Question: I have a problem with building my application, I get this error:
'''
VII 08, 2012 10:03:46 DOP. org.apache.catalina.startup.Embedded start
INFO: Starting tomcat server
VII 08, 2012 10:03:46 DOP. org.apache.catalina.core.StandardEngine start
INFO: Starting Servlet Engine: Apache Tomcat/6.0.29
VII 08, 2012 10:03:47 DOP. org.apache.catalina.core.ApplicationContext log
INFO: Initializing Spring root WebApplicationContext
INFO : org.springframework.web.context.ContextLoader - Root WebApplicationContext: initialization started
INFO : org.springframework.web.context.support.XmlWebApplicationContext - Refreshing Root WebApplicationContext: startup date [Sun Jul 08 10:03:47 CEST 2012]; root of context hierarchy
INFO : org.springframework.beans.factory.xml.XmlBeanDefinitionReader - Loading XML bean definitions from URL [file:/D:/work/projekty/java/evrem/target/classes/META-INF/spring/root-context.xml]
INFO : org.springframework.context.annotation.ClassPathBeanDefinitionScanner - JSR-330 'javax.inject.Named' annotation found and supported for component scanning
INFO : org.springframework.beans.factory.xml.XmlBeanDefinitionReader - Loading XML bean definitions from URL [file:/D:/work/projekty/java/evrem/target/classes/META-INF/spring/bean-context.xml]
INFO : org.springframework.beans.factory.xml.XmlBeanDefinitionReader - Loading XML bean definitions from URL [file:/D:/work/projekty/java/evrem/target/classes/META-INF/spring/security-context.xml]
INFO : org.springframework.beans.factory.support.DefaultListableBeanFactory - Destroying singletons in org.springframework.beans.factory.support.DefaultListableBeanFactory@28f2525: defining beans [org.springframework.web.servlet.mvc.method.annotation.RequestMappingHandlerMapping#0,org.springframework.format.support.FormattingConversionServiceFactoryBean#0,org.springframework.validation.beanvalidation.LocalValidatorFactoryBean#0,org.springframework.web.servlet.mvc.method.annotation.RequestMappingHandlerAdapter#0,org.springframework.web.servlet.handler.MappedInterceptor#0,org.springframework.web.servlet.mvc.method.annotation.ExceptionHandlerExceptionResolver#0,org.springframework.web.servlet.mvc.annotation.ResponseStatusExceptionResolver#0,org.springframework.web.servlet.mvc.support.DefaultHandlerExceptionResolver#0,org.springframework.web.servlet.handler.BeanNameUrlHandlerMapping,org.springframework.web.servlet.mvc.HttpRequestHandlerAdapter,org.springframework.web.servlet.mvc.SimpleControllerHandlerAdapter,org.springframework.context.annotation.internalConfigurationAnnotationProcessor,org.springframework.context.annotation.internalAutowiredAnnotationProcessor,org.springframework.context.annotation.internalRequiredAnnotationProcessor,org.springframework.context.annotation.internalCommonAnnotationProcessor,org.springframework.context.annotation.internalPersistenceAnnotationProcessor,userRepository,org.springframework.data.repository.core.support.RepositoryInterfaceAwareBeanPostProcessor#0,org.springframework.dao.annotation.PersistenceExceptionTranslationPostProcessor#0,org.springframework.orm.jpa.support.PersistenceAnnotationBeanPostProcessor#0,org.springframework.aop.config.internalAutoProxyCreator,org.springframework.transaction.annotation.AnnotationTransactionAttributeSource#0,org.springframework.transaction.interceptor.TransactionInterceptor#0,org.springframework.transaction.config.internalTransactionAdvisor,homeController,org.springframework.beans.factory.config.PropertyPlaceholderConfigurer#0,entityManagerFactory,transactionManager,dataSource,messageSource,org.springframework.web.servlet.handler.MappedInterceptor#1,localeResolver,pageUtil,org.springframework.security.web.PortMapperImpl#0,org.springframework.security.web.context.HttpSessionSecurityContextRepository#0,org.springframework.security.web.authentication.session.SessionFixationProtectionStrategy#0,org.springframework.security.authentication.ProviderManager#0,org.springframework.security.web.access.expression.DefaultWebSecurityExpressionHandler#0,org.springframework.security.access.vote.AffirmativeBased#0,org.springframework.security.web.access.intercept.FilterSecurityInterceptor#0,org.springframework.security.web.access.DefaultWebInvocationPrivilegeEvaluator#0,org.springframework.security.authentication.AnonymousAuthenticationProvider#0,org.springframework.security.authentication.RememberMeAuthenticationProvider#0,org.springframework.security.web.savedrequest.HttpSessionRequestCache#0,org.springframework.security.web.authentication.UsernamePasswordAuthenticationFilter#0,org.springframework.security.config.http.UserDetailsServiceInjectionBeanPostProcessor#0,org.springframework.security.filterChainProxy,org.springframework.security.provisioning.JdbcUserDetailsManager#0,org.springframework.security.authentication.dao.DaoAuthenticationProvider#0,org.springframework.security.authentication.DefaultAuthenticationEventPublisher#0,org.springframework.security.authenticationManager,org.springframework.context.annotation.ConfigurationClassPostProcessor$ImportAwareBeanPostProcessor#0]; root of factory hierarchy
ERROR: org.springframework.web.context.ContextLoader - Context initialization failed
org.springframework.beans.factory.BeanDefinitionStoreException: Invalid bean definition with name 'dataSource' defined in URL [file:/D:/work/projekty/java/evrem/target/classes/META-INF/spring/root-context.xml]: Could not resolve placeholder 'jdbc.url'
at org.springframework.beans.factory.config.PlaceholderConfigurerSupport.doProcessProperties(PlaceholderConfigurerSupport.java:209)
at org.springframework.beans.factory.config.PropertyPlaceholderConfigurer.processProperties(PropertyPlaceholderConfigurer.java:220)
at org.springframework.beans.factory.config.PropertyResourceConfigurer.postProcessBeanFactory(PropertyResourceConfigurer.java:84)
at org.springframework.context.support.AbstractApplicationContext.invokeBeanFactoryPostProcessors(AbstractApplicationContext.java:681)
at org.springframework.context.support.AbstractApplicationContext.invokeBeanFactoryPostProcessors(AbstractApplicationContext.java:656)
at org.springframework.context.support.AbstractApplicationContext.refresh(AbstractApplicationContext.java:446)
at org.springframework.web.context.ContextLoader.configureAndRefreshWebApplicationContext(ContextLoader.java:385)
at org.springframework.web.context.ContextLoader.initWebApplicationContext(ContextLoader.java:284)
at org.springframework.web.context.ContextLoaderListener.contextInitialized(ContextLoaderListener.java:111)
at org.apache.catalina.core.StandardContext.listenerStart(StandardContext.java:4135)
at org.apache.catalina.core.StandardContext.start(StandardContext.java:4630)
at org.apache.catalina.core.ContainerBase.start(ContainerBase.java:1045)
at org.apache.catalina.core.StandardHost.start(StandardHost.java:785)
at org.apache.catalina.core.ContainerBase.start(ContainerBase.java:1045)
at org.apache.catalina.core.StandardEngine.start(StandardEngine.java:445)
at org.apache.catalina.startup.Embedded.start(Embedded.java:825)
at org.codehaus.mojo.tomcat.AbstractRunMojo.startContainer(AbstractRunMojo.java:558)
at org.codehaus.mojo.tomcat.AbstractRunMojo.execute(AbstractRunMojo.java:255)
at org.apache.maven.plugin.DefaultBuildPluginManager.executeMojo(DefaultBuildPluginManager.java:107)
at org.apache.maven.lifecycle.internal.MojoExecutor.execute(MojoExecutor.java:209)
at org.apache.maven.lifecycle.internal.MojoExecutor.execute(MojoExecutor.java:153)
at org.apache.maven.lifecycle.internal.MojoExecutor.execute(MojoExecutor.java:145)
at org.apache.maven.lifecycle.internal.LifecycleModuleBuilder.buildProject(LifecycleModuleBuilder.java:84)
at org.apache.maven.lifecycle.internal.LifecycleModuleBuilder.buildProject(LifecycleModuleBuilder.java:59)
at org.apache.maven.lifecycle.internal.LifecycleStarter.singleThreadedBuild(LifecycleStarter.java:183)
at org.apache.maven.lifecycle.internal.LifecycleStarter.execute(LifecycleStarter.java:161)
at org.apache.maven.DefaultMaven.doExecute(DefaultMaven.java:319)
at org.apache.maven.DefaultMaven.execute(DefaultMaven.java:156)
at org.apache.maven.cli.MavenCli.execute(MavenCli.java:534)
at org.apache.maven.cli.MavenCli.doMain(MavenCli.java:196)
at org.apache.maven.cli.MavenCli.main(MavenCli.java:141)
at sun.reflect.NativeMethodAccessorImpl.invoke0(Native Method)
at sun.reflect.NativeMethodAccessorImpl.invoke(NativeMethodAccessorImpl.java:57)
at sun.reflect.DelegatingMethodAccessorImpl.invoke(DelegatingMethodAccessorImpl.java:43)
at java.lang.reflect.Method.invoke(Method.java:601)
at org.codehaus.plexus.classworlds.launcher.Launcher.launchEnhanced(Launcher.java:290)
at org.codehaus.plexus.classworlds.launcher.Launcher.launch(Launcher.java:230)
at org.codehaus.plexus.classworlds.launcher.Launcher.mainWithExitCode(Launcher.java:409)
at org.codehaus.plexus.classworlds.launcher.Launcher.main(Launcher.java:352)
VII 08, 2012 10:03:48 DOP. org.apache.catalina.core.StandardContext listenerStart
SEVERE: Exception sending context initialized event to listener instance of class org.springframework.web.context.ContextLoaderListener
org.springframework.beans.factory.BeanDefinitionStoreException: Invalid bean definition with name 'dataSource' defined in URL [file:/D:/work/projekty/java/evrem/target/classes/META-INF/spring/root-context.xml]: Could not resolve placeholder 'jdbc.url'
at org.springframework.beans.factory.config.PlaceholderConfigurerSupport.doProcessProperties(PlaceholderConfigurerSupport.java:209)
at org.springframework.beans.factory.config.PropertyPlaceholderConfigurer.processProperties(PropertyPlaceholderConfigurer.java:220)
at org.springframework.beans.factory.config.PropertyResourceConfigurer.postProcessBeanFactory(PropertyResourceConfigurer.java:84)
at org.springframework.context.support.AbstractApplicationContext.invokeBeanFactoryPostProcessors(AbstractApplicationContext.java:681)
at org.springframework.context.support.AbstractApplicationContext.invokeBeanFactoryPostProcessors(AbstractApplicationContext.java:656)
at org.springframework.context.support.AbstractApplicationContext.refresh(AbstractApplicationContext.java:446)
at org.springframework.web.context.ContextLoader.configureAndRefreshWebApplicationContext(ContextLoader.java:385)
at org.springframework.web.context.ContextLoader.initWebApplicationContext(ContextLoader.java:284)
at org.springframework.web.context.ContextLoaderListener.contextInitialized(ContextLoaderListener.java:111)
at org.apache.catalina.core.StandardContext.listenerStart(StandardContext.java:4135)
at org.apache.catalina.core.StandardContext.start(StandardContext.java:4630)
at org.apache.catalina.core.ContainerBase.start(ContainerBase.java:1045)
at org.apache.catalina.core.StandardHost.start(StandardHost.java:785)
at org.apache.catalina.core.ContainerBase.start(ContainerBase.java:1045)
at org.apache.catalina.core.StandardEngine.start(StandardEngine.java:445)
at org.apache.catalina.startup.Embedded.start(Embedded.java:825)
at org.codehaus.mojo.tomcat.AbstractRunMojo.startContainer(AbstractRunMojo.java:558)
at org.codehaus.mojo.tomcat.AbstractRunMojo.execute(AbstractRunMojo.java:255)
at org.apache.maven.plugin.DefaultBuildPluginManager.executeMojo(DefaultBuildPluginManager.java:107)
at org.apache.maven.lifecycle.internal.MojoExecutor.execute(MojoExecutor.java:209)
at org.apache.maven.lifecycle.internal.MojoExecutor.execute(MojoExecutor.java:153)
at org.apache.maven.lifecycle.internal.MojoExecutor.execute(MojoExecutor.java:145)
at org.apache.maven.lifecycle.internal.LifecycleModuleBuilder.buildProject(LifecycleModuleBuilder.java:84)
at org.apache.maven.lifecycle.internal.LifecycleModuleBuilder.buildProject(LifecycleModuleBuilder.java:59)
at org.apache.maven.lifecycle.internal.LifecycleStarter.singleThreadedBuild(LifecycleStarter.java:183)
at org.apache.maven.lifecycle.internal.LifecycleStarter.execute(LifecycleStarter.java:161)
at org.apache.maven.DefaultMaven.doExecute(DefaultMaven.java:319)
at org.apache.maven.DefaultMaven.execute(DefaultMaven.java:156)
at org.apache.maven.cli.MavenCli.execute(MavenCli.java:534)
at org.apache.maven.cli.MavenCli.doMain(MavenCli.java:196)
at org.apache.maven.cli.MavenCli.main(MavenCli.java:141)
at sun.reflect.NativeMethodAccessorImpl.invoke0(Native Method)
at sun.reflect.NativeMethodAccessorImpl.invoke(NativeMethodAccessorImpl.java:57)
at sun.reflect.DelegatingMethodAccessorImpl.invoke(DelegatingMethodAccessorImpl.java:43)
at java.lang.reflect.Method.invoke(Method.java:601)
at org.codehaus.plexus.classworlds.launcher.Launcher.launchEnhanced(Launcher.java:290)
at org.codehaus.plexus.classworlds.launcher.Launcher.launch(Launcher.java:230)
at org.codehaus.plexus.classworlds.launcher.Launcher.mainWithExitCode(Launcher.java:409)
at org.codehaus.plexus.classworlds.launcher.Launcher.main(Launcher.java:352)
VII 08, 2012 10:03:48 DOP. org.apache.catalina.core.StandardContext start
SEVERE: Error listenerStart
VII 08, 2012 10:03:48 DOP. org.apache.catalina.core.StandardContext start
SEVERE: Context [/evrem] startup failed due to previous errors
VII 08, 2012 10:03:48 DOP. org.apache.catalina.core.ApplicationContext log
INFO: Closing Spring root WebApplicationContext
VII 08, 2012 10:03:48 DOP. org.apache.catalina.loader.WebappClassLoader clearReferencesJdbc
SEVERE: The web application [/evrem] registered the JBDC driver [com.mysql.jdbc.Driver] but failed to unregister it when the web application was stopped. To prevent a memory leak, the JDBC Driver has been forcibly unregistered.
'''
My web.xml
'''
<?xml version="1.0" encoding="UTF-8"?>
<web-app version="2.4" xmlns="http://java.sun.com/xml/ns/j2ee"
xmlns:xsi="http://www.w3.org/2001/XMLSchema-instance"
xsi:schemaLocation="http://java.sun.com/xml/ns/j2ee http://java.sun.com/xml/ns/j2ee/web-app_2_4.xsd">
<display-name>evrem</display-name>
<context-param>
<param-name>defaultHtmlEscape</param-name>
<param-value>true</param-value>
</context-param>
<filter>
<filter-name>encodingFilter</filter-name>
<filter-class>org.springframework.web.filter.CharacterEncodingFilter</filter-class>
<init-param>
<param-name>encoding</param-name>
<param-value>UTF-8</param-value>
</init-param>
<init-param>
<param-name>forceEncoding</param-name>
<param-value>true</param-value>
</init-param>
</filter>
<filter-mapping>
<filter-name>encodingFilter</filter-name>
<url-pattern>/*</url-pattern>
</filter-mapping>
<context-param>
<param-name>contextConfigLocation</param-name>
<param-value>
classpath*:/META-INF/spring/root-context.xml,
classpath*:/META-INF/spring/security-context.xml
</param-value>
</context-param>
<listener>
<listener-class>org.springframework.web.context.ContextLoaderListener</listener-class>
</listener>
<servlet>
<servlet-name>default1</servlet-name>
<servlet-class>
org.apache.catalina.servlets.DefaultServlet
</servlet-class>
<init-param>
<param-name>debug</param-name>
<param-value>0</param-value>
</init-param>
<init-param>
<param-name>listings</param-name>
<param-value>true</param-value>
</init-param>
<load-on-startup>1</load-on-startup>
</servlet>
<servlet>
<servlet-name>appServlet</servlet-name>
<servlet-class>org.springframework.web.servlet.DispatcherServlet</servlet-class>
<init-param>
<param-name>contextConfigLocation</param-name>
<param-value>classpath*:/META-INF/spring/appServlet/servlet-context.xml</param-value>
</init-param>
<load-on-startup>1</load-on-startup>
</servlet>
<servlet-mapping>
<servlet-name>appServlet</servlet-name>
<url-pattern>/</url-pattern>
</servlet-mapping>
<filter>
<filter-name>springSecurityFilterChain</filter-name>
<filter-class>org.springframework.web.filter.DelegatingFilterProxy</filter-class>
</filter>
<filter-mapping>
<filter-name>springSecurityFilterChain</filter-name>
<url-pattern>/*</url-pattern>
</filter-mapping>
<error-page>
<error-code>404</error-code>
<location>/WEB-INF/views/error/404.jsp</location>
</error-page>
<servlet-mapping>
<servlet-name>default</servlet-name>
<url-pattern>*.css</url-pattern>
</servlet-mapping>
<servlet-mapping>
<servlet-name>default</servlet-name>
<url-pattern>*.js</url-pattern>
</servlet-mapping>
<servlet-mapping>
<servlet-name>default</servlet-name>
<url-pattern>*.gif</url-pattern>
</servlet-mapping>
<servlet-mapping>
<servlet-name>default</servlet-name>
<url-pattern>*.jpg</url-pattern>
</servlet-mapping>
<servlet-mapping>
<servlet-name>default</servlet-name>
<url-pattern>*.png</url-pattern>
</servlet-mapping>
<servlet-mapping>
<servlet-name>default</servlet-name>
<url-pattern>*.txt</url-pattern>
</servlet-mapping>
</web-app>
'''
root-context.xml
'''
<?xml version="1.0" encoding="UTF-8" standalone="no"?>
<beans xmlns="http://www.springframework.org/schema/beans" xmlns:aop="http://www.springframework.org/schema/aop" xmlns:context="http://www.springframework.org/schema/context"
xmlns:jee="http://www.springframework.org/schema/jee" xmlns:jpa="http://www.springframework.org/schema/data/jpa" xmlns:tx="http://www.springframework.org/schema/tx"
xmlns:xsi="http://www.w3.org/2001/XMLSchema-instance" xmlns:mvc="http://www.springframework.org/schema/mvc"
xsi:schemaLocation="http://www.springframework.org/schema/aop http://www.springframework.org/schema/aop/spring-aop-3.0.xsd
http://www.springframework.org/schema/beans http://www.springframework.org/schema/beans/spring-beans-3.0.xsd
http://www.springframework.org/schema/context http://www.springframework.org/schema/context/spring-context-3.0.xsd
http://www.springframework.org/schema/jee http://www.springframework.org/schema/jee/spring-jee-3.0.xsd
http://www.springframework.org/schema/tx http://www.springframework.org/schema/tx/spring-tx-3.0.xsd
http://www.springframework.org/schema/data/jpa http://www.springframework.org/schema/data/jpa/spring-jpa.xsd
http://www.springframework.org/schema/mvc http://www.springframework.org/schema/mvc/spring-mvc-3.0.xsd">
<!-- INITIAL SETTINGS -->
<mvc:annotation-driven />
<context:annotation-config />
<jpa:repositories base-package="com.evrem.webapp.repository" />
<tx:annotation-driven transaction-manager="transactionManager" />
<context:component-scan base-package="com.evrem.webapp" />
<!-- PROPERTIES FILES -->
<bean
class="org.springframework.beans.factory.config.PropertyPlaceholderConfigurer">
<property name="locations">
<list>
<value>classpath*:*.properties</value>
</list>
</property>
</bean>
<!-- DATABASE CONNECTION -->
<bean id="entityManagerFactory" class="org.springframework.orm.jpa.LocalContainerEntityManagerFactoryBean">
<property name="persistenceUnitName" value="persistenceUnit" />
<property name="dataSource" ref="dataSource" />
<property name="jpaDialect">
<bean class="org.springframework.orm.jpa.vendor.HibernateJpaDialect" />
</property>
</bean>
<bean id="transactionManager" class="org.springframework.orm.jpa.JpaTransactionManager">
<property name="entityManagerFactory" ref="entityManagerFactory" />
</bean>
<bean id="dataSource" class="com.mysql.jdbc.jdbc2.optional.MysqlDataSource">
<property name="url" value="${jdbc.url}" />
<property name="user" value="${jdbc.username}" />
<property name="password" value="${jdbc.password}" />
</bean>
<!-- LOCALE RESOLVER -->
<bean id="messageSource" class="org.springframework.context.support.ReloadableResourceBundleMessageSource">
<property name="basename" value="classpath:localization/messages" />
<property name="defaultEncoding" value="UTF-8" />
</bean>
<mvc:interceptors>
<bean class="org.springframework.web.servlet.i18n.LocaleChangeInterceptor">
<property name="paramName" value="lang" />
</bean>
</mvc:interceptors>
<bean id="localeResolver" class="org.springframework.web.servlet.i18n.CookieLocaleResolver">
<property name="defaultLocale" value="cs_CZ" />
<property name="cookieMaxAge" value="<PHONE>" />
</bean>
<!-- ADDITIONAL BEANS -->
<import resource="bean-context.xml" />
</beans>
'''
I have my database.properties with jdbc.url, jdbc.username and jdbc.password in src/main/config path..
Also, I would like to ask you if my project structure is correct.

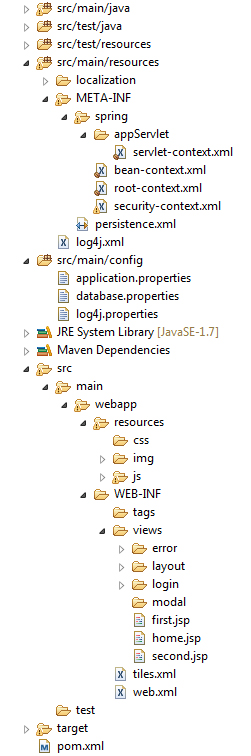
Answer: > Also, i would like to ask you if my project structure is correct.
No, and this is actually causing your problem. Even though 'src/main/config' is marked as a project directory in Eclipse, maven won't treat it in any special way, in particular it won't include that folder on CLASSPATH. Check out your built WAR file, it won't even contain these files!
By simply moving all your '*.properties' files to 'src/main/resources' your application should build and run fine.